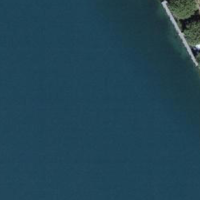
EUNIS habitat code: 14
Species observed at this site:
Ficus carica